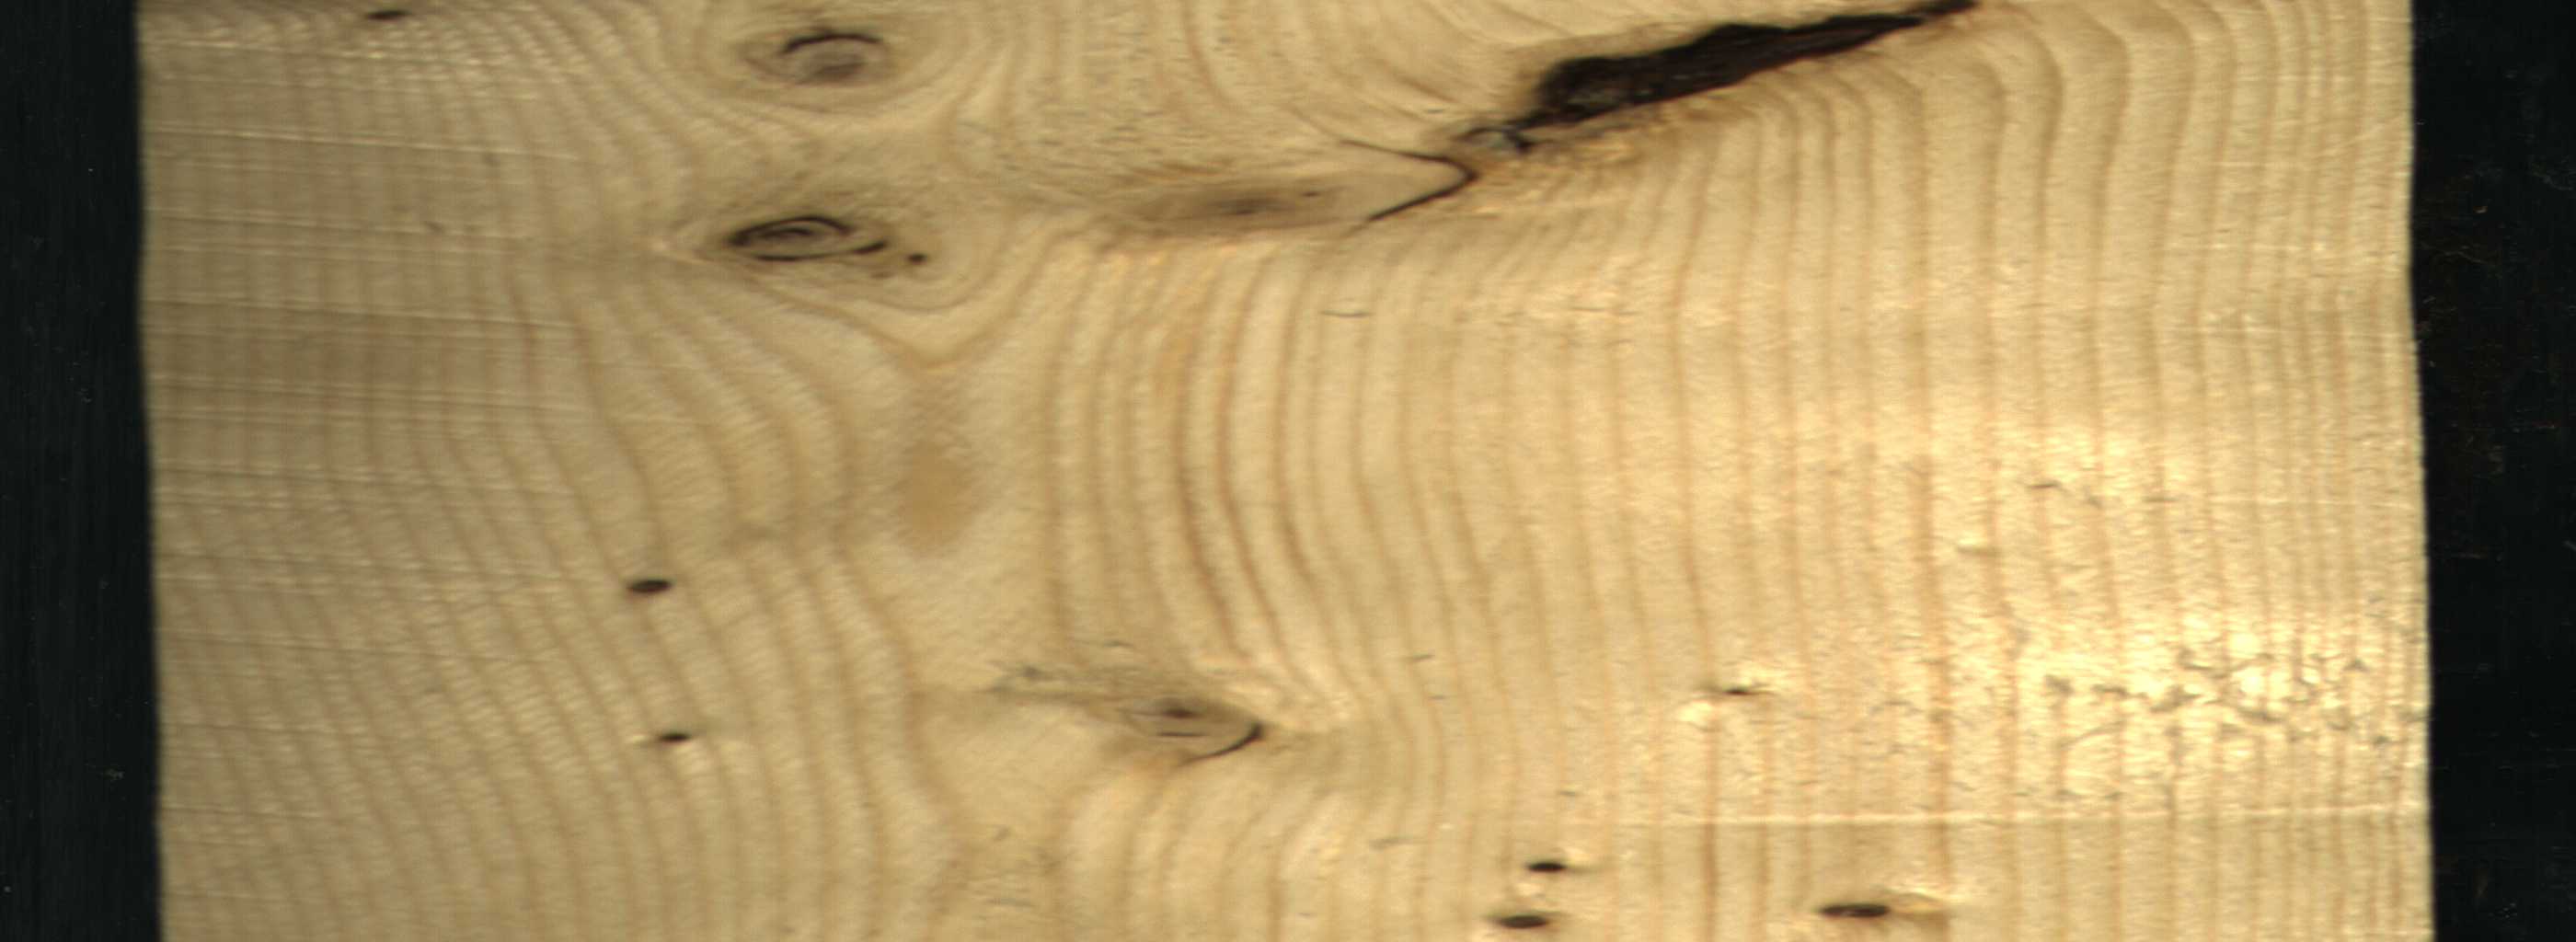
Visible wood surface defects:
Dead_Knot
Dead_Knot
Dead_Knot
Dead_Knot
Dead_Knot
Dead_Knot
Dead_Knot
Dead_Knot
Dead_Knot
Live_Knot
Live_Knot